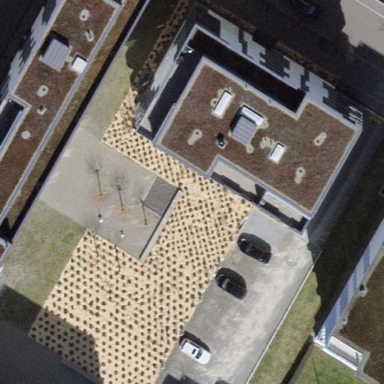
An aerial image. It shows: White apartment building with flat grey roof.